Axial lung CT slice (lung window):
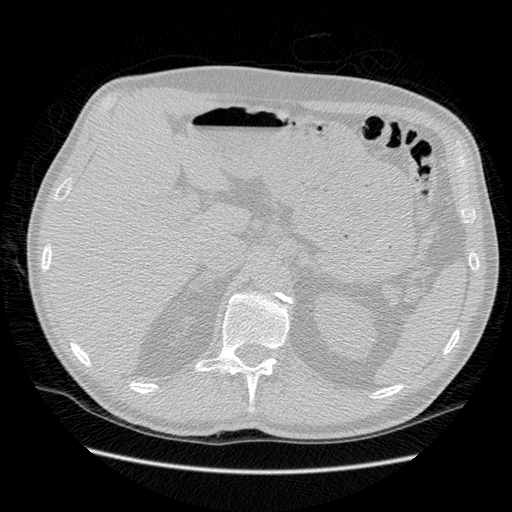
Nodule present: no